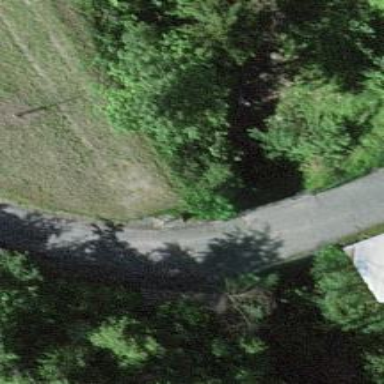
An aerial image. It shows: Paved track running over bridge with grade1 tracktype.